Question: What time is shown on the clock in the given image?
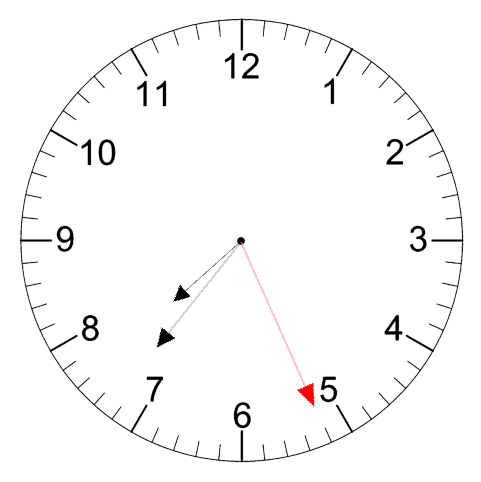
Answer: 07:36:26